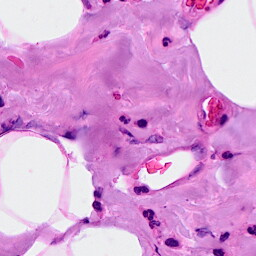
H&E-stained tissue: Breast